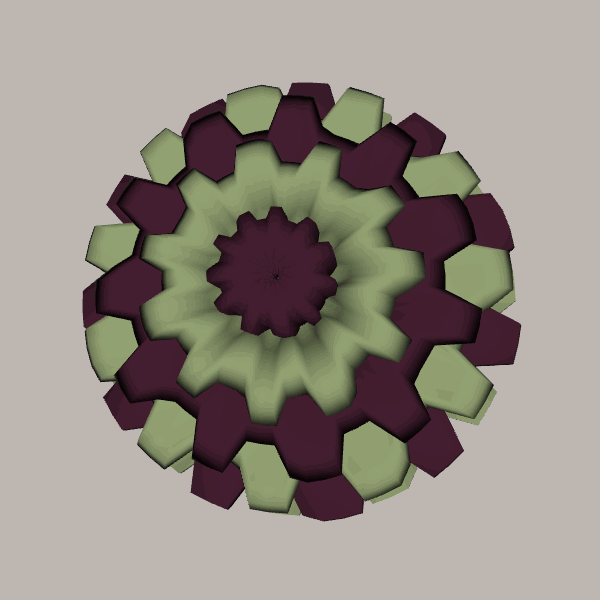
Background: light